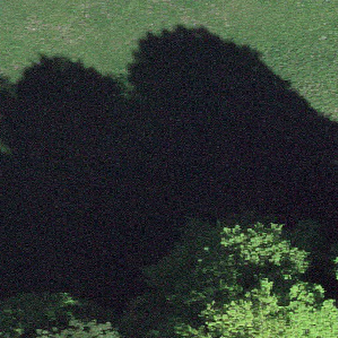
Label: other